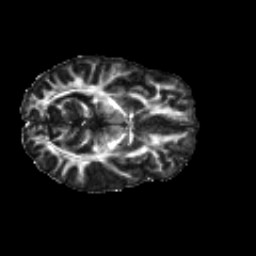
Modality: FA
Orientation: axial
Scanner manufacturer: siemens
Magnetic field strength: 3 T
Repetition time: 4.16 s
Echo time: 0.0806 s